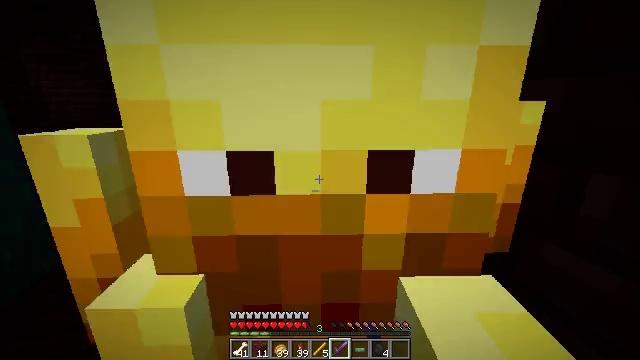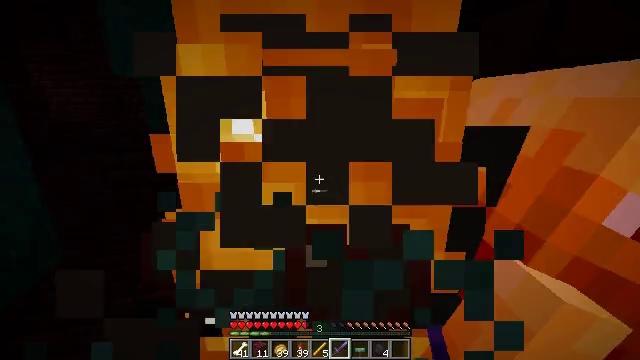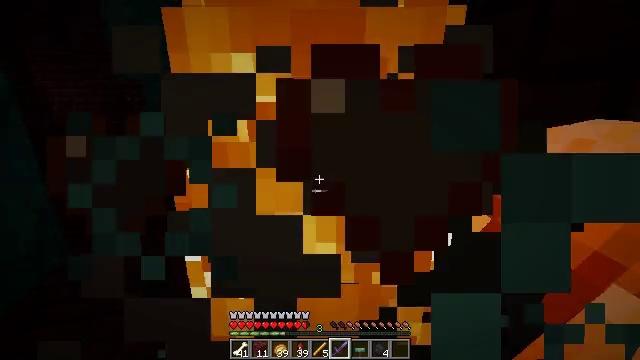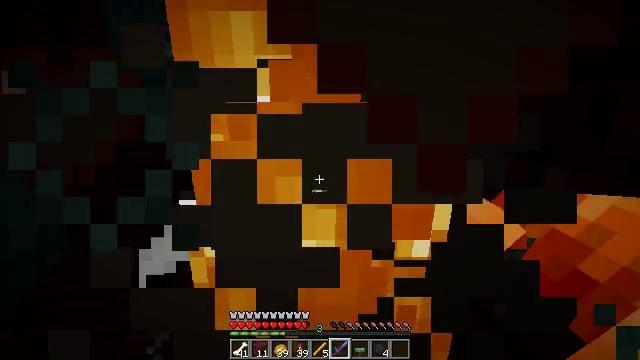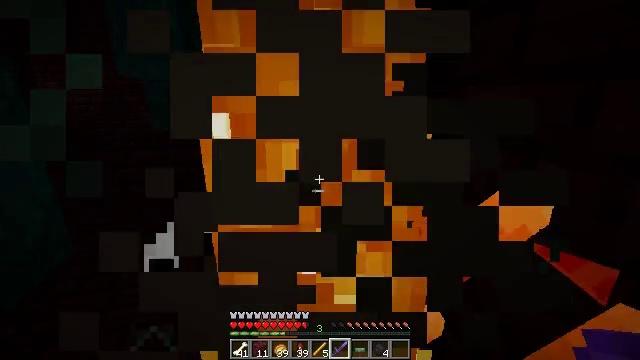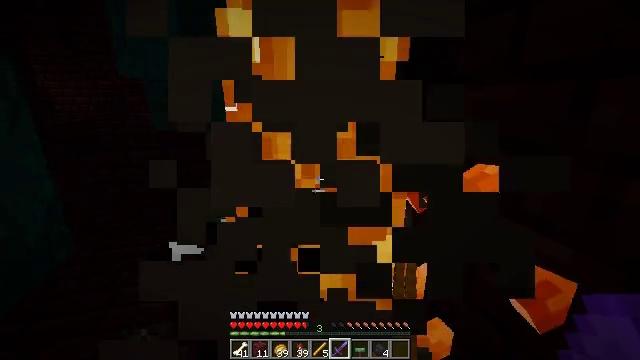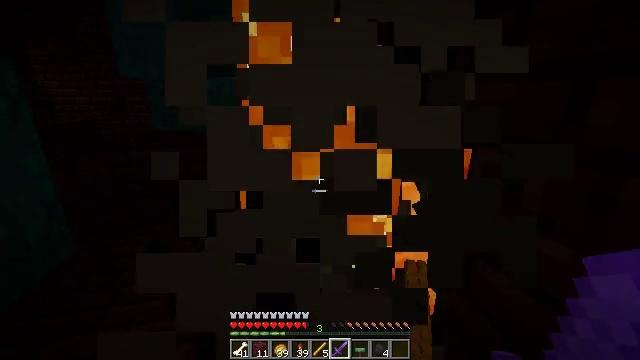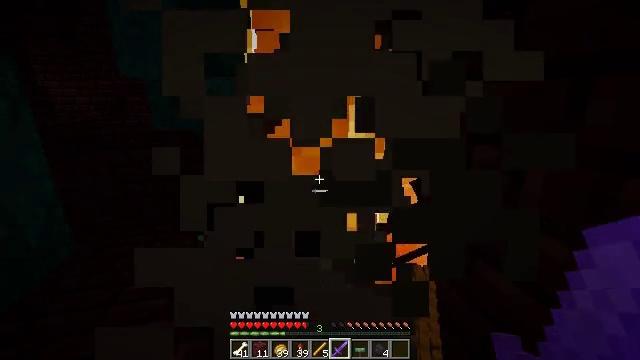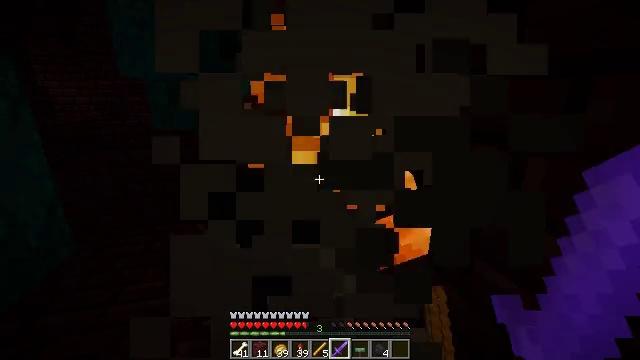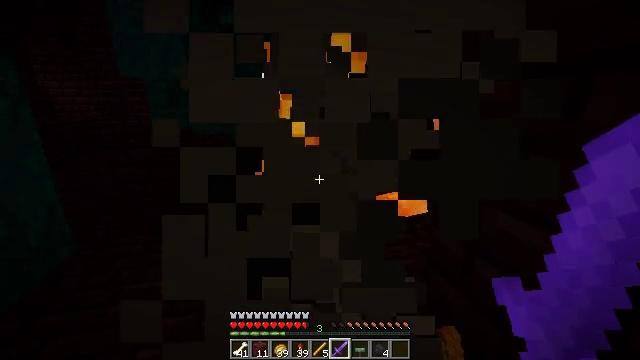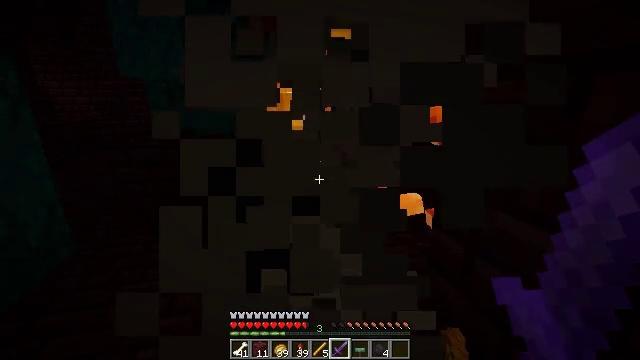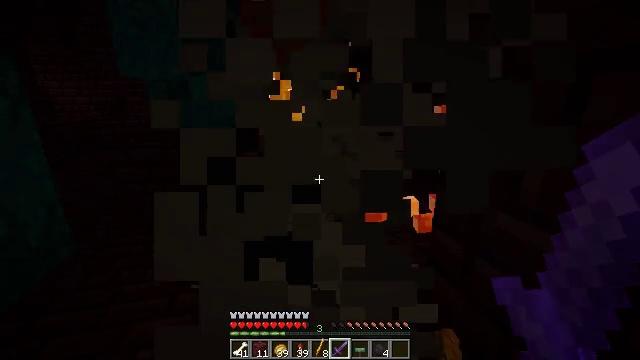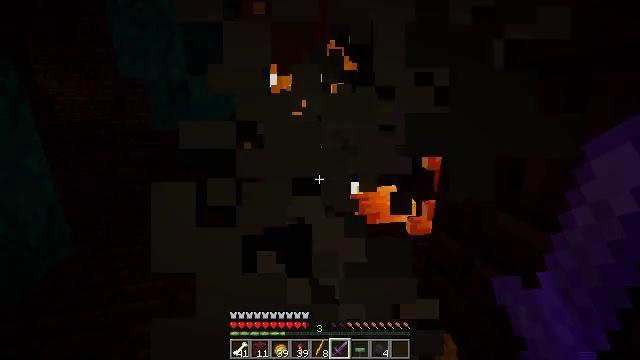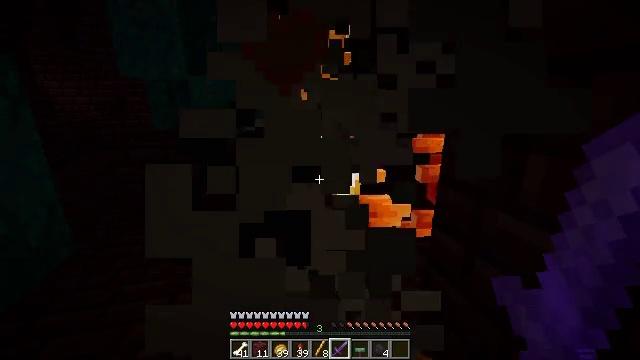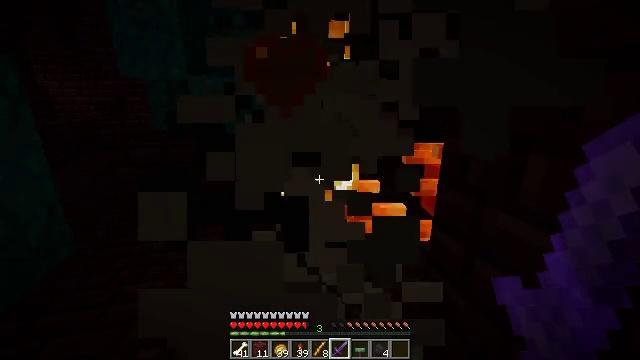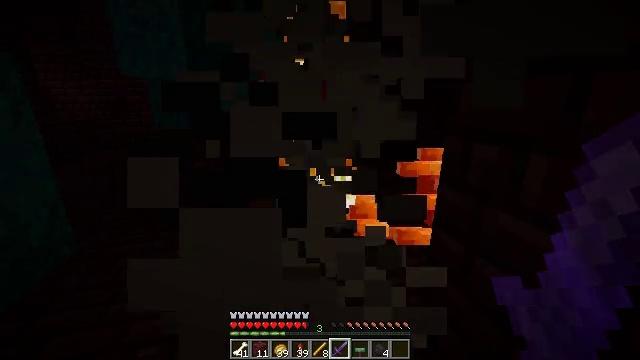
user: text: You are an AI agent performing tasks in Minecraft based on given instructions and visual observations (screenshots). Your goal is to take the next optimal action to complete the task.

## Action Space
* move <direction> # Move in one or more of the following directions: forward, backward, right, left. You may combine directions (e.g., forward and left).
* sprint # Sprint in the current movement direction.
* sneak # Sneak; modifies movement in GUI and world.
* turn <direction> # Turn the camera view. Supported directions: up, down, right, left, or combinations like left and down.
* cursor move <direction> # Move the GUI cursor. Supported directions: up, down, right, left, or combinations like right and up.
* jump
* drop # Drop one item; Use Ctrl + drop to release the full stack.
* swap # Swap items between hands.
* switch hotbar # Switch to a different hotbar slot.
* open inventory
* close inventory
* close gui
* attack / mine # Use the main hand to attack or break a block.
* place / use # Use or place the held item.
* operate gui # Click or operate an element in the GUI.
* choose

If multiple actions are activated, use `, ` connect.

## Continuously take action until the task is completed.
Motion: motion action
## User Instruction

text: Kill a magma cube.
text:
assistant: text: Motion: no_op
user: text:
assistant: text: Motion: no_op
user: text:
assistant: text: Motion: no_op
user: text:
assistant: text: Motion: no_op
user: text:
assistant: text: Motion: no_op
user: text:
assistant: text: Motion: no_op
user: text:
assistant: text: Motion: no_op
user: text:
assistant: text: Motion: no_op
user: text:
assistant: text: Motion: no_op
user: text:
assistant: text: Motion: no_op
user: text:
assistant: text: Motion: no_op
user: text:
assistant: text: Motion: no_op
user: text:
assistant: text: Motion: no_op
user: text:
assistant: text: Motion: no_op
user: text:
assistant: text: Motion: no_op
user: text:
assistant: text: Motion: turn down
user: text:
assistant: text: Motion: no_op
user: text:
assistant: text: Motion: no_op
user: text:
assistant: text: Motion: no_op
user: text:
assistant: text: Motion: attack / mine
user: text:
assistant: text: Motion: attack / mine
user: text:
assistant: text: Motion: attack / mine
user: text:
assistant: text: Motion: no_op
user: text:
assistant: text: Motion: no_op
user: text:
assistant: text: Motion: no_op
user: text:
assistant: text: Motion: no_op
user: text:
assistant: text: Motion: no_op
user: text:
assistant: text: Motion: no_op
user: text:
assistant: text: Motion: move forward
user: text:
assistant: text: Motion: move forward